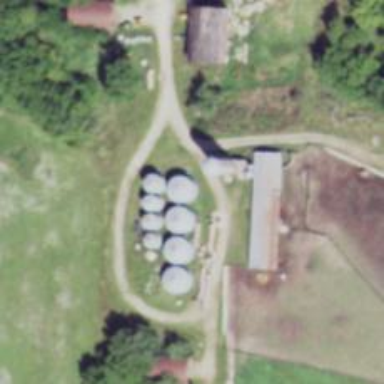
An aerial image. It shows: Silo.